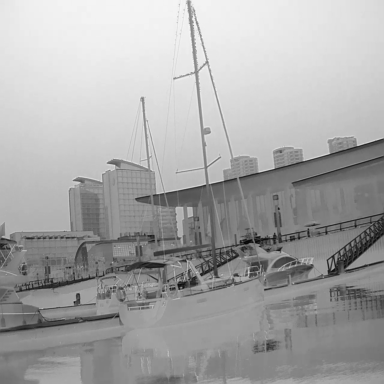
There are three canoes in the infrared image.